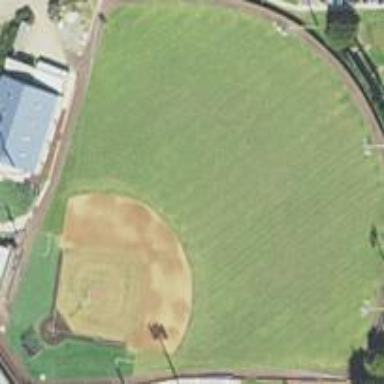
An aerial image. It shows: Grassy baseball pitch for leisure sports.